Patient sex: M
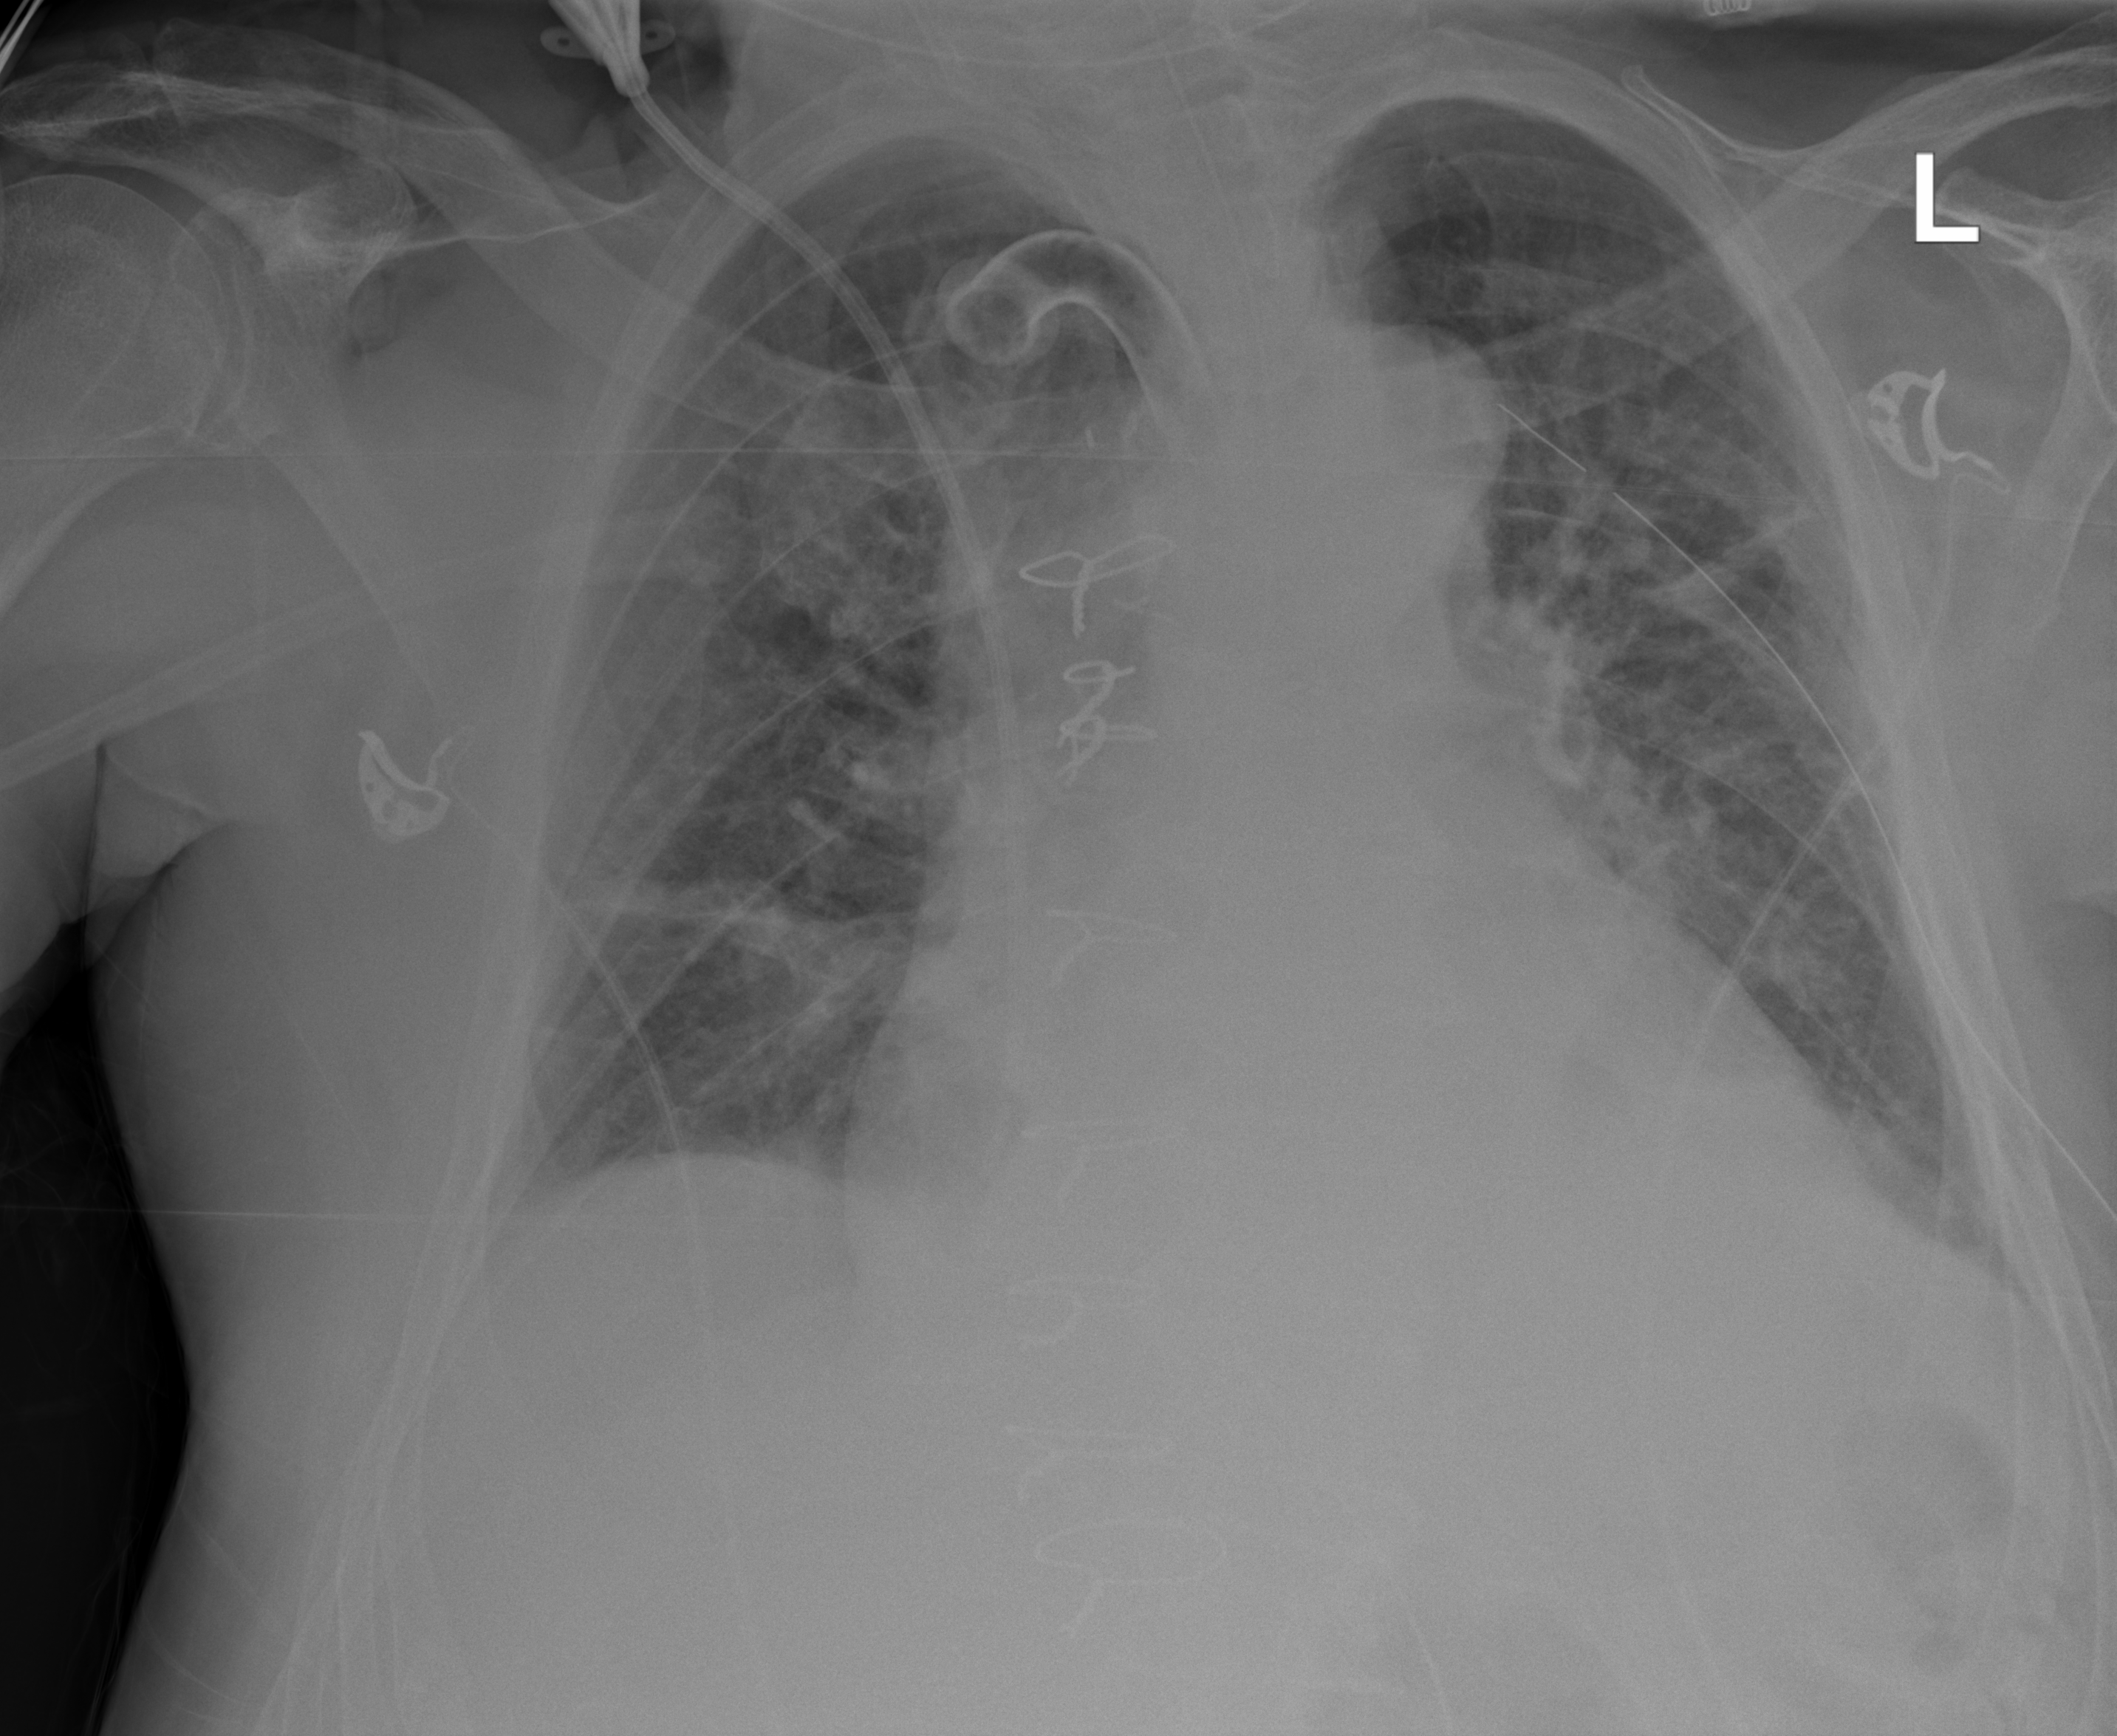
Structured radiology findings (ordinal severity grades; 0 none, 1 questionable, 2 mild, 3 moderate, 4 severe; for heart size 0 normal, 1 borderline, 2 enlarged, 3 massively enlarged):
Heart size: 2
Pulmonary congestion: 2
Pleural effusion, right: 2
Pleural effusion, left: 2
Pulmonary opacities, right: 0
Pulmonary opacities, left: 0
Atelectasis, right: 2
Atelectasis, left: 2